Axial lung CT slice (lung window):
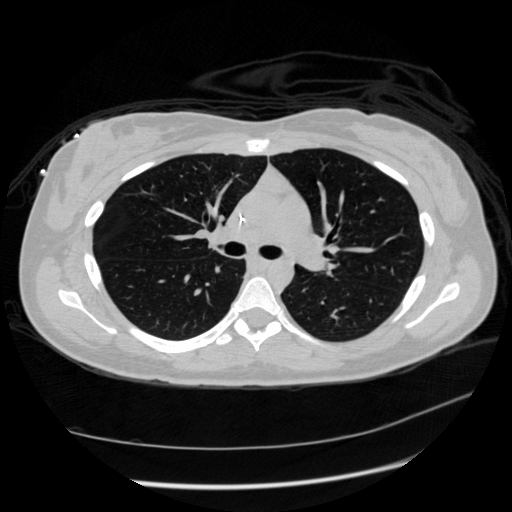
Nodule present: no